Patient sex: M
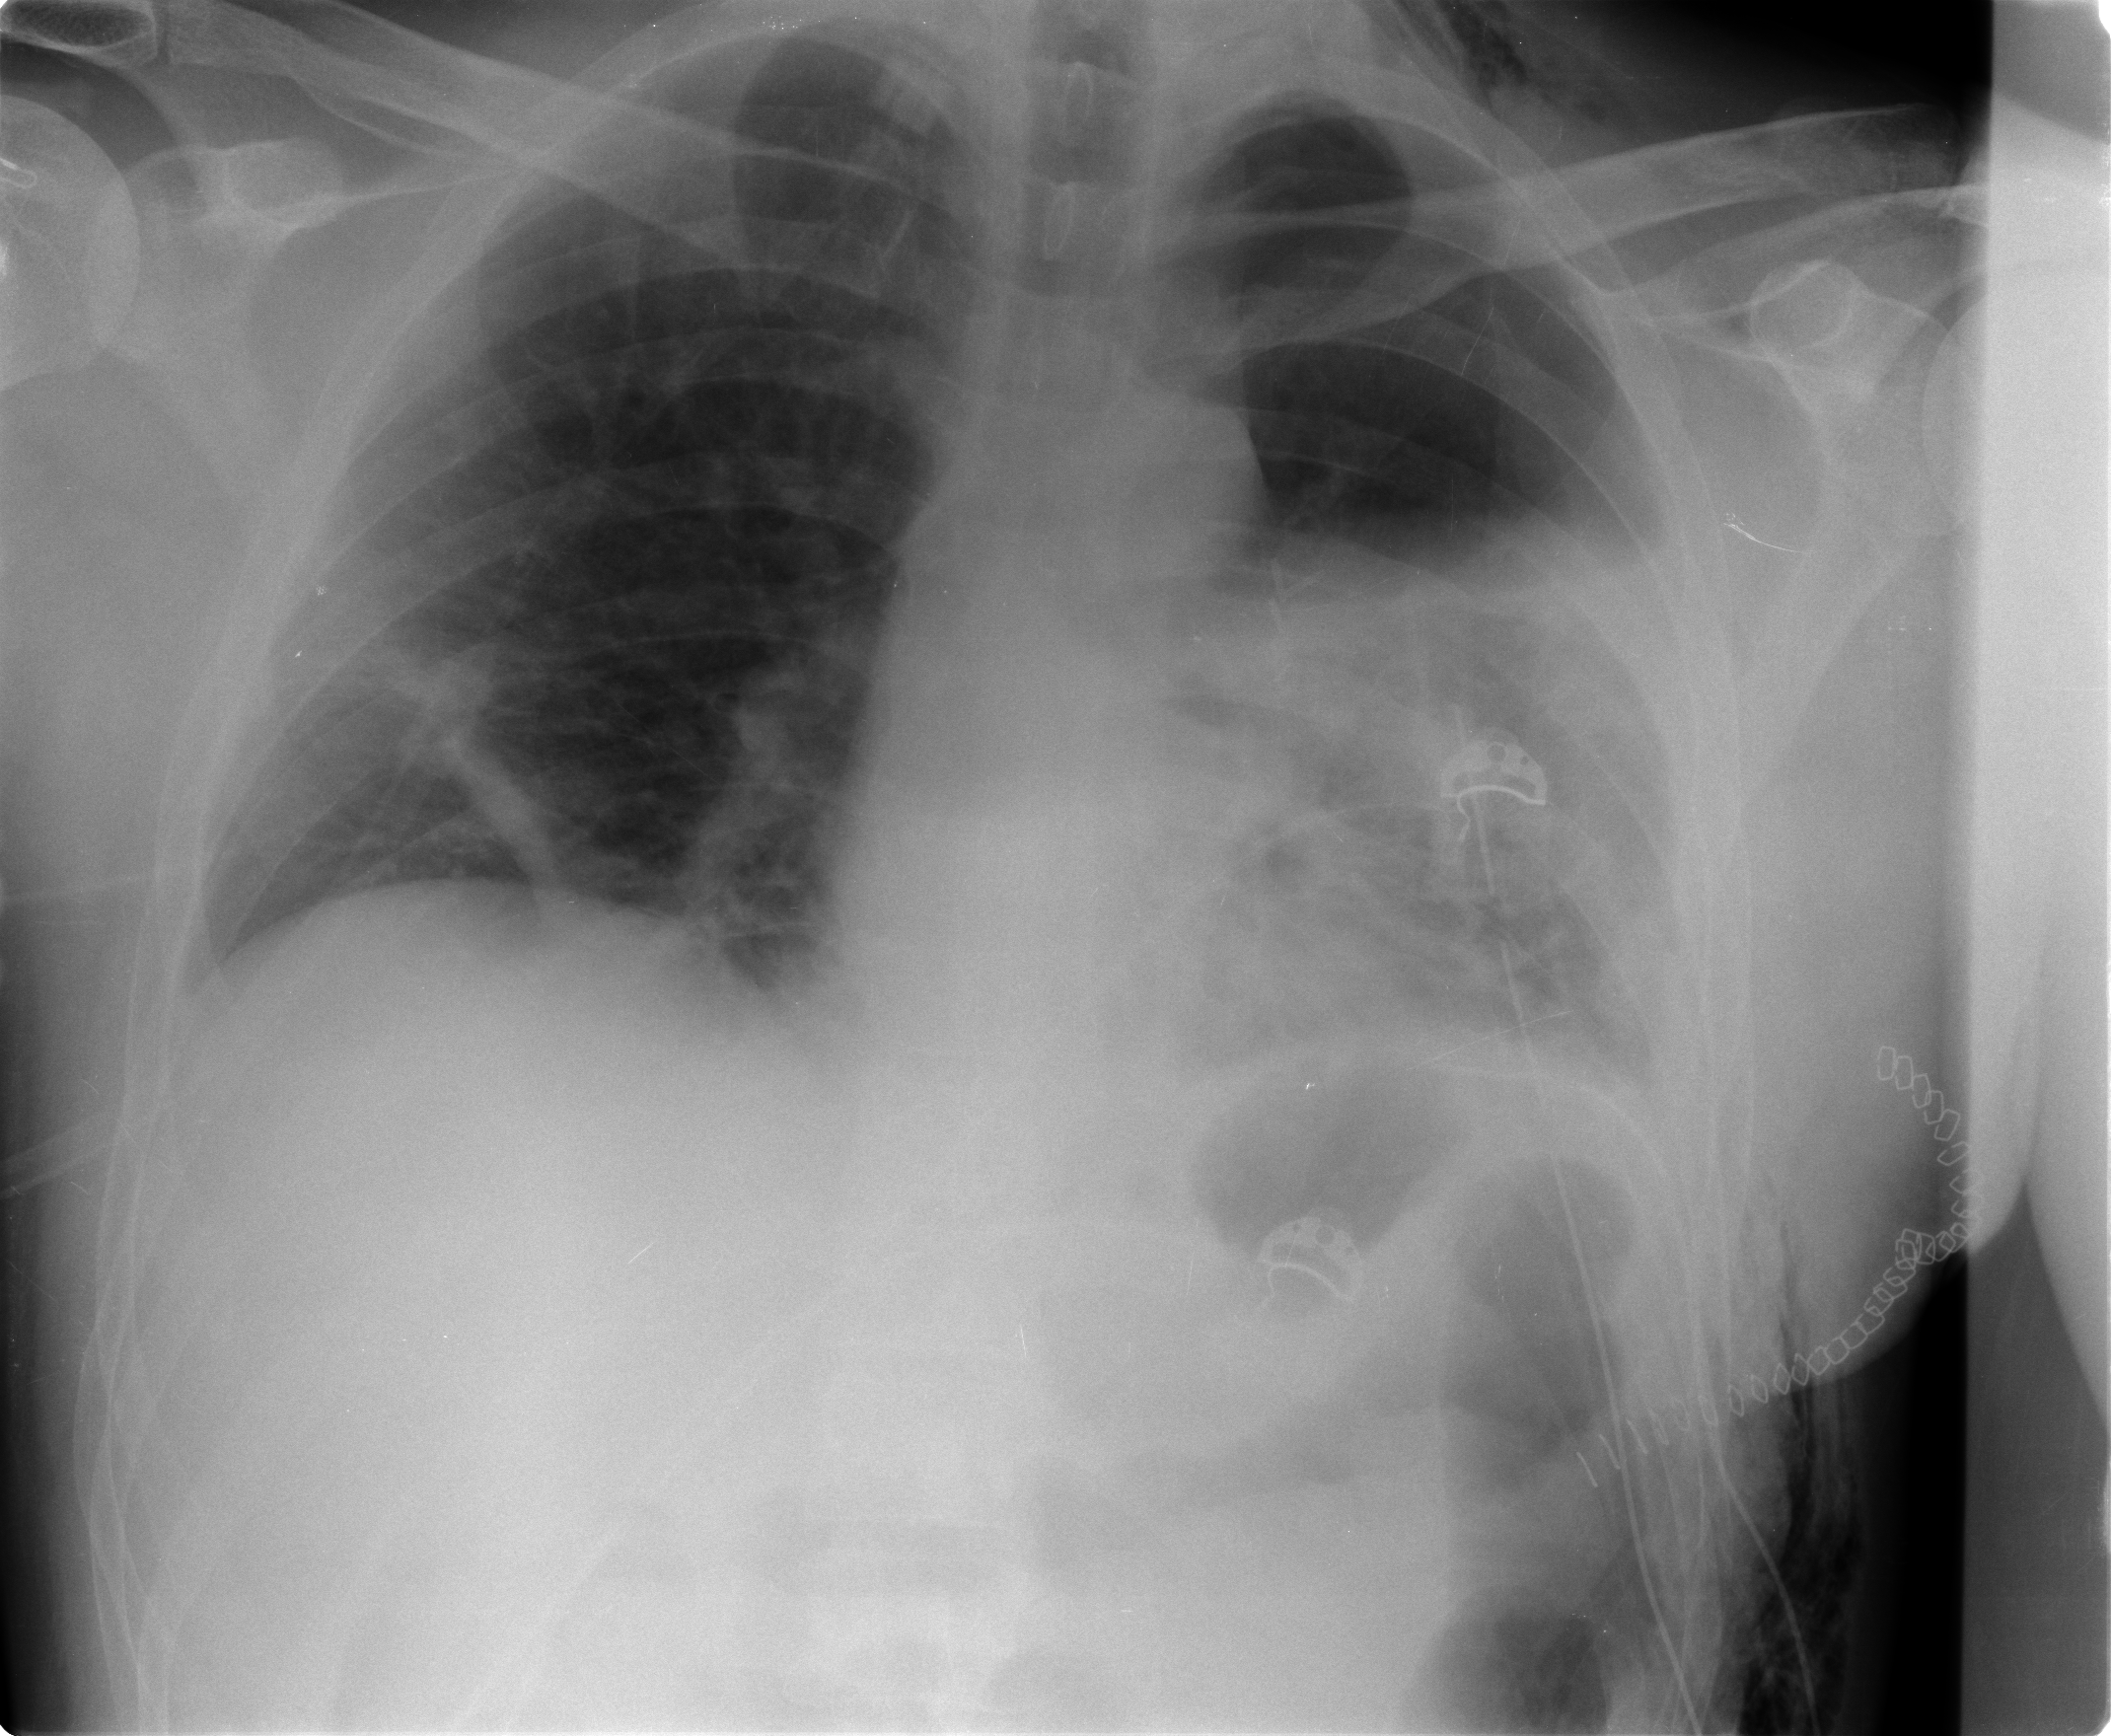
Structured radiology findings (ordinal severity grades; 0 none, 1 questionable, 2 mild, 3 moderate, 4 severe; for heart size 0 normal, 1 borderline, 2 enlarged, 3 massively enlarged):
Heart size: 0
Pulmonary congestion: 1
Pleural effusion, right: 0
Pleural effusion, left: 1
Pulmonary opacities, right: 0
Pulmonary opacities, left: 0
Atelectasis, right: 2
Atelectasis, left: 3